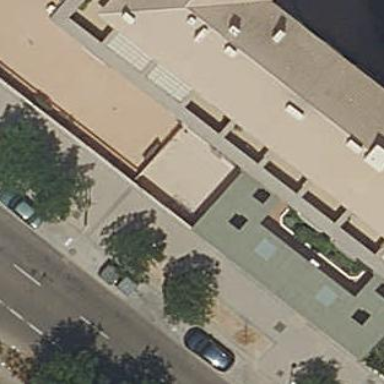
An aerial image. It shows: View of roof of building.